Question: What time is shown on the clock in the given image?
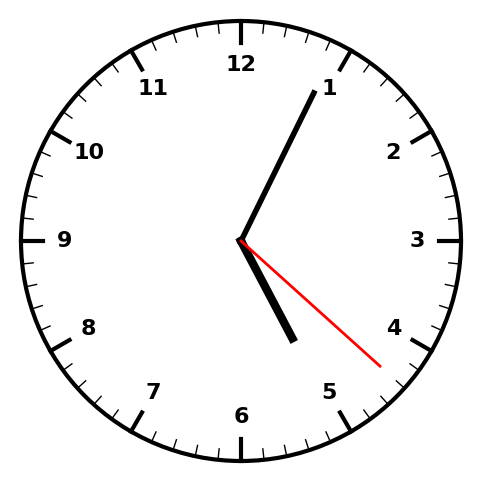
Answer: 05:04:22